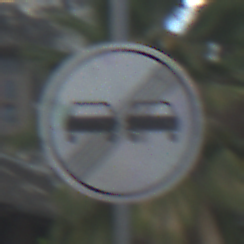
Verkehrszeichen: EndeUeberholverbot
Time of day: MorningAfternoon
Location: Outdoor (Suburban)
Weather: PartlyCloudy
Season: NotSpecified
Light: Natural